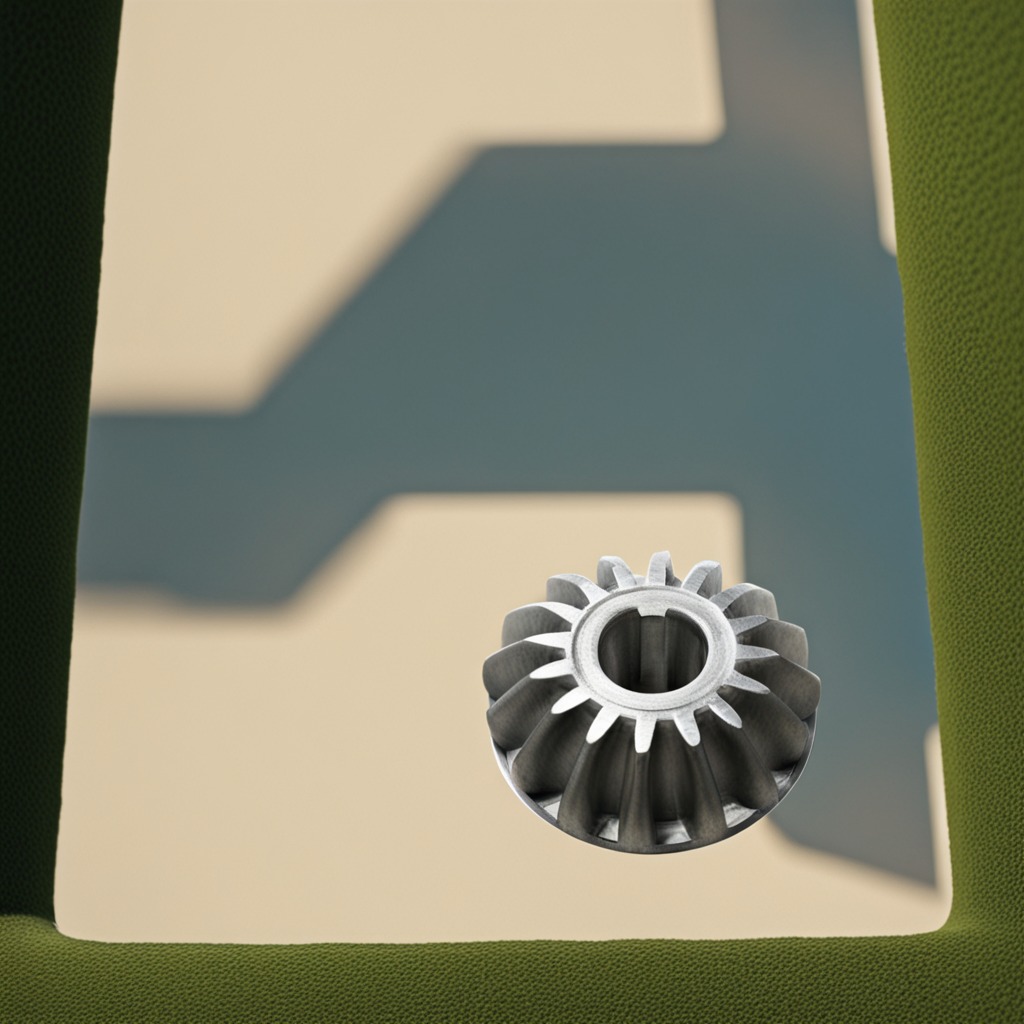
A steel gear with teeth is lying on the textured surface of the utility table.